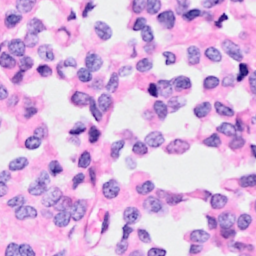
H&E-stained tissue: Breast